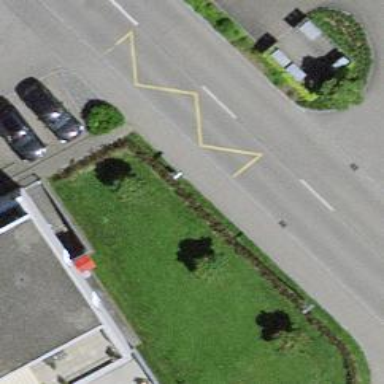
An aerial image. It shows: Bus stop with platform for public transport.